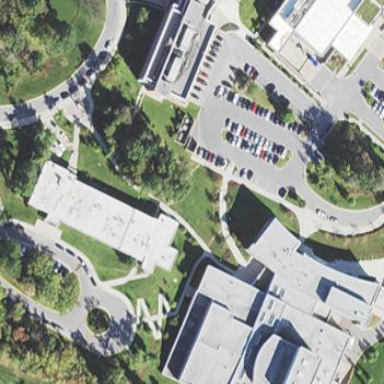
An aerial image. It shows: University building with flat roof.